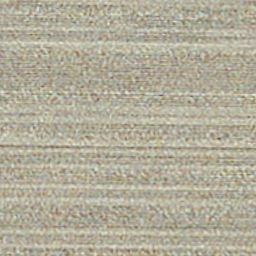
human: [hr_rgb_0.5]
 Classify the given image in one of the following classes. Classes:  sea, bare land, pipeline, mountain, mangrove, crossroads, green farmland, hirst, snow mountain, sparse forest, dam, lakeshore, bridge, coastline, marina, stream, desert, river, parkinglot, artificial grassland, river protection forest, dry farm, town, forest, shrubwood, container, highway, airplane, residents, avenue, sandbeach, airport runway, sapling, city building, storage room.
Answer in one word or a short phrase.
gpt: dry farm